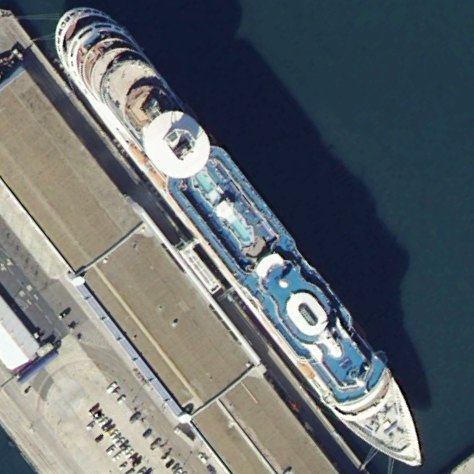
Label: Megayacht